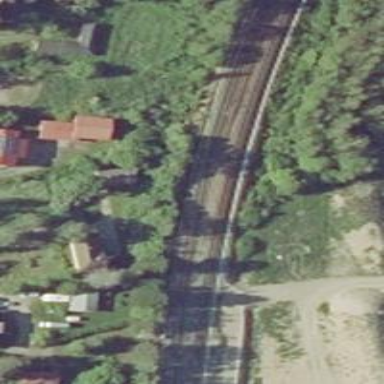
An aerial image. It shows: Continuous rail for railway.